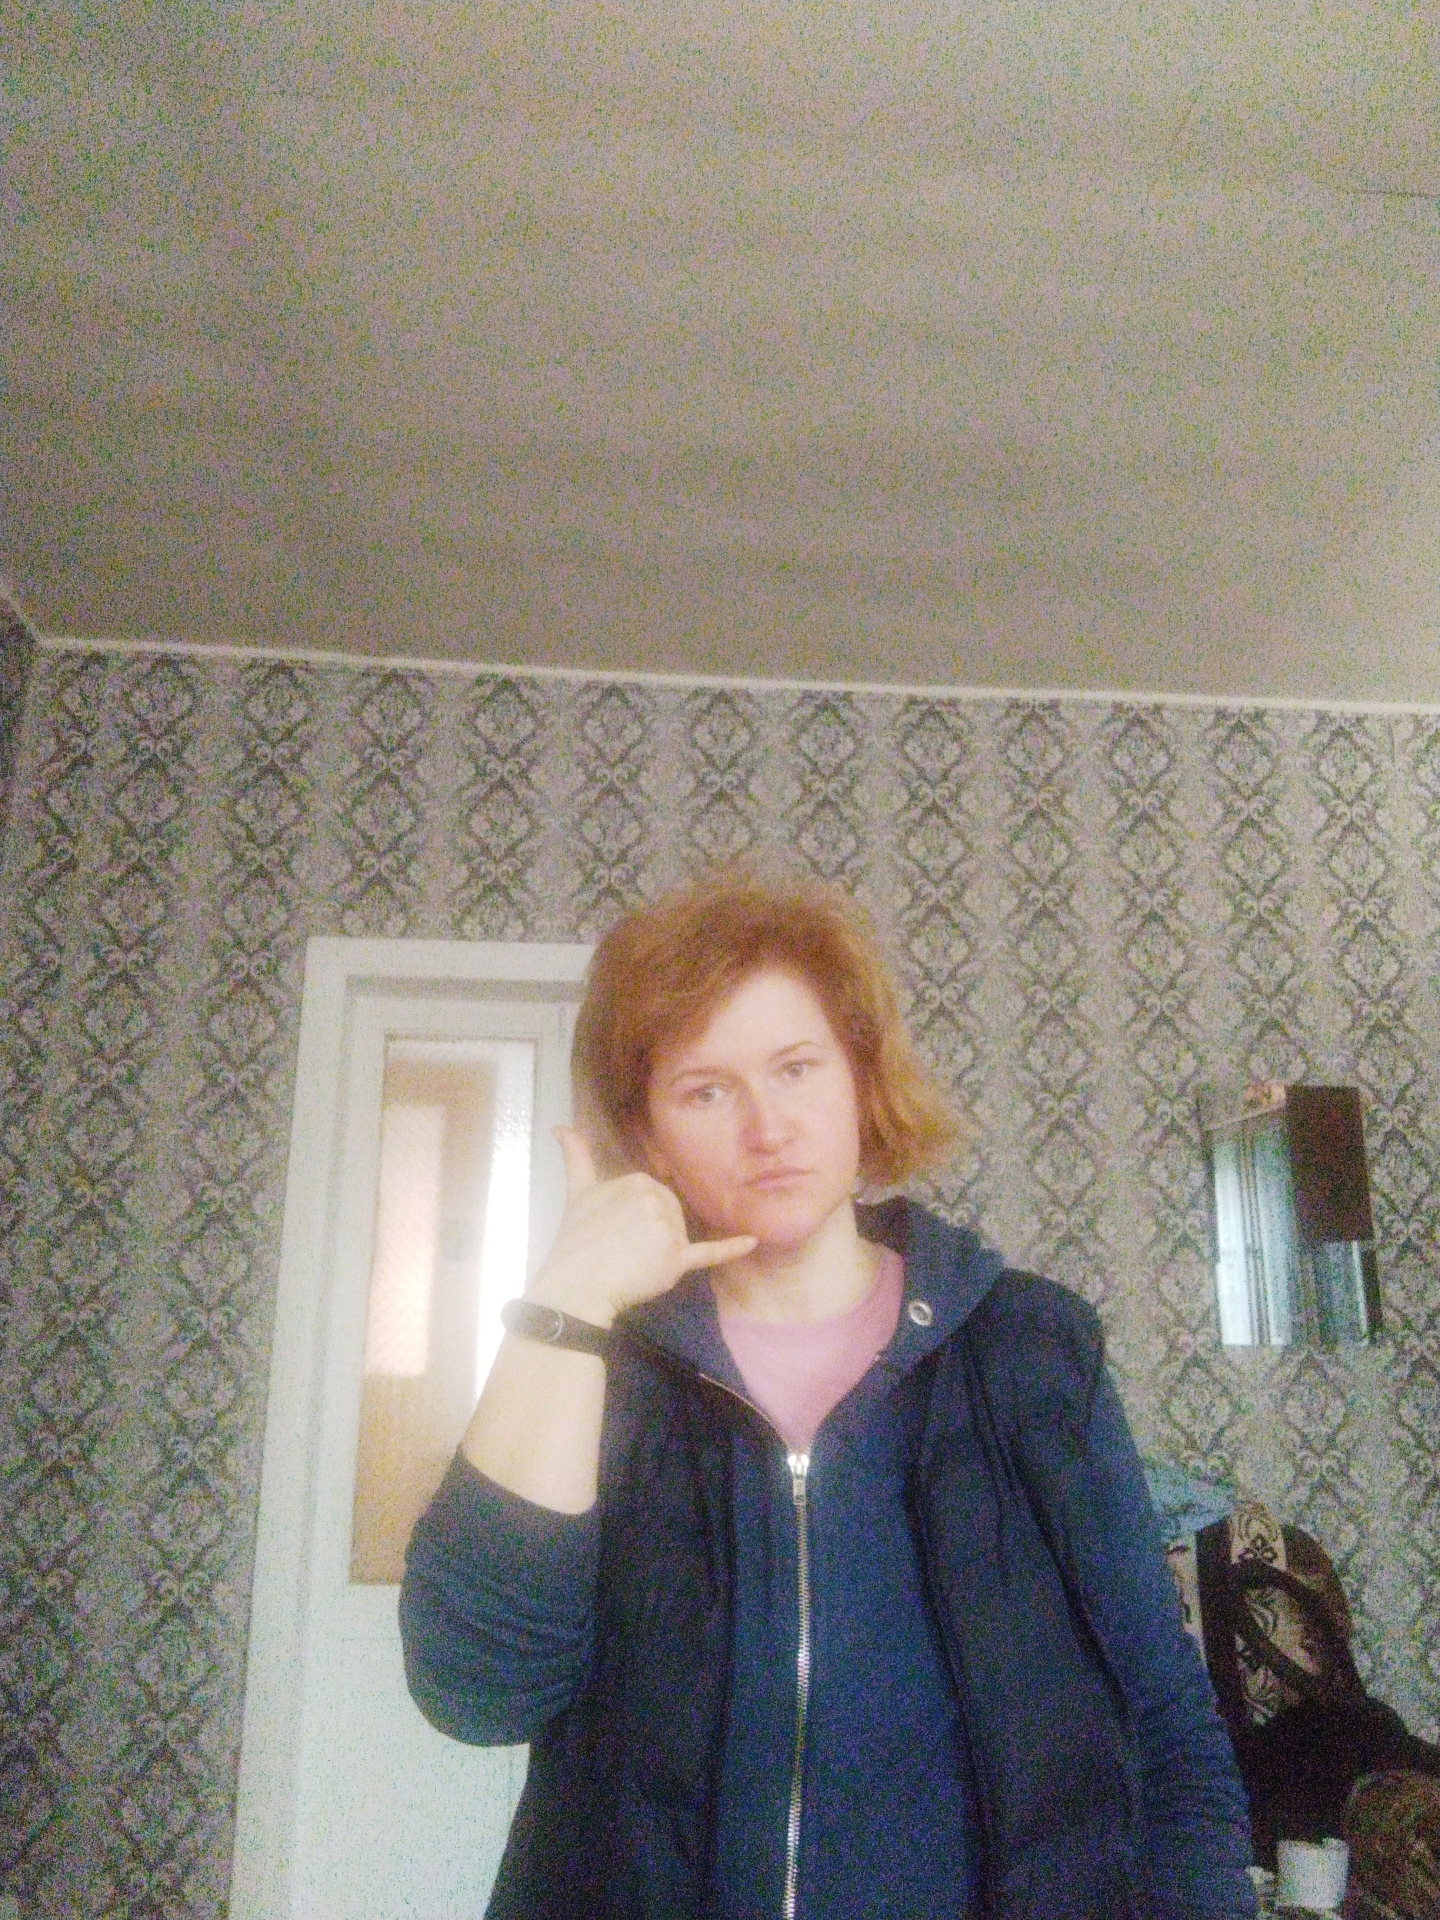
Label: noise